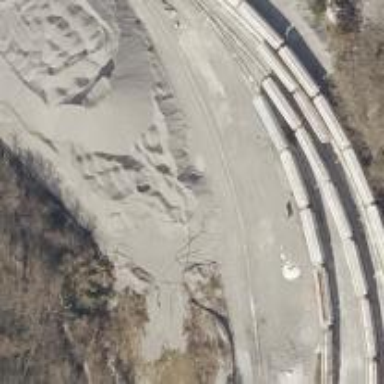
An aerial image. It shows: Railway spur line used for transporting aggregate freight.